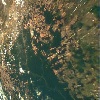
Label: land